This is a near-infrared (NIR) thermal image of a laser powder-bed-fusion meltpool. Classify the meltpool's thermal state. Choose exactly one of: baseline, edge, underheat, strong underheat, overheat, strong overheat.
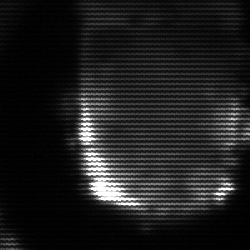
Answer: baseline